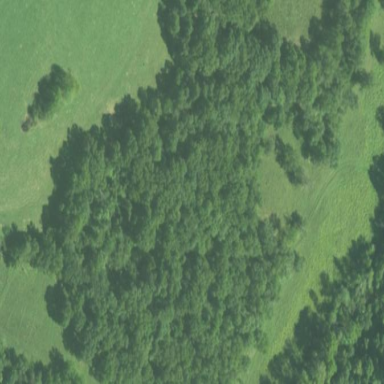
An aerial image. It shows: Serene woodland landscape.